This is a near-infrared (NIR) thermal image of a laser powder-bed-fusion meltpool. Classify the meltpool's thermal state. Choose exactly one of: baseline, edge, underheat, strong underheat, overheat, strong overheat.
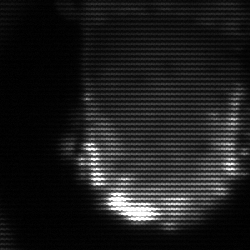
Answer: baseline